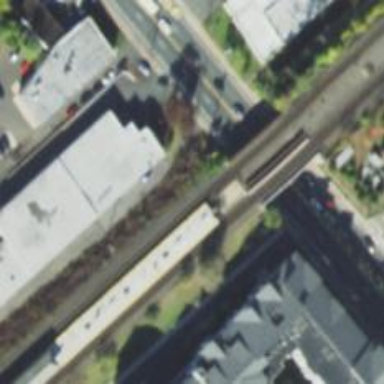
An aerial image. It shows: Bridge over interlaced railway tracks.